Question: in my solution Explorer i have tow Project one for windows service 'BridgeWS' and the other Project 'Vytru.Platform.Bridge.Configuration' have a static class 'SharedData.cs'
My Problem : i want use this static property 'SharedData.DeviceList' to get my list of Device object in 'BridgeWS' Service but it Always equal null ?
this is my solution

some code from my static class
'''
public static class SharedData
{
public const string CONFIGURATION_XML_PATH = @"\Configuration.xml";
private static List<Device> _deviceList;
public static void Initialize()
{
APPLICATION_LOCAL_PATH = Path.GetDirectoryName(System.Reflection.Assembly.GetExecutingAssembly().Location);
if (!string.IsNullOrEmpty(APPLICATION_LOCAL_PATH)) CONFIGURATION_FULL_PATH = APPLICATION_LOCAL_PATH + CONFIGURATION_XML_PATH;
_deviceList = new List<Device>();
_tempDeviceList = new List<Device>();
_deviceAgent = new DeviceManager();
_deviceAgent.Initialize();
}
public static bool AddToTempDeviceList(Device device)
{
if (_tempDeviceList != null)
{
if (!_deviceAgent.IsExist(device, true))
{
_tempDeviceList.Add(device);
return true;
}
}
return false;
}
public static bool UpdateFile()
{
_deviceList = _tempDeviceList;
return _deviceAgent.Save();
}
public static List<Device> DeviceList
{
get { return _deviceList; }
set { _deviceList = value; }
}
public static List<Device> TempDeviceList
{
get { return _tempDeviceList; }
set { _tempDeviceList = value; }
}
public static DeviceManager DeviceAgent
{
get { return _deviceAgent; }
set { _deviceAgent = value; }
}
}
'''
thanks and sorry for my bad English.
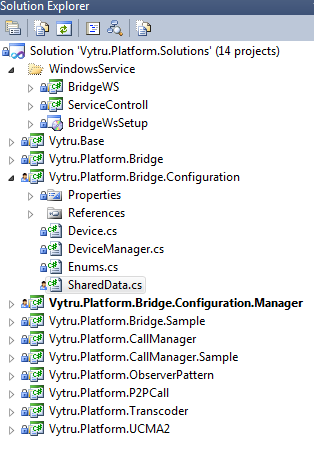
Answer: You can call Initialize method first. If you don't, properties will be null because of these part of code
'''
_deviceList = new List<Device>();
_tempDeviceList = new List<Device>();
_deviceAgent = new DeviceManager();
_deviceAgent.Initialize();
'''
In BridgeWS
'''
SharedData.Initialize();
SharedData.TempDeviceList; // not null
SharedData.DeviceList; // not null
'''